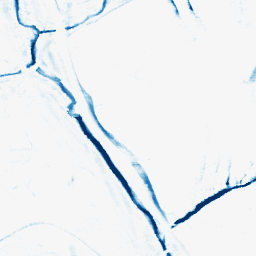
Category: morphological
Decomposition family: morphological_rect
Decomposition parameters: operation: closing
width: 10
height: 5
Upsampling method: regularized
Upsampling parameters: scale: 4
lambda_reg: 0.001
Upsampling scale: 4